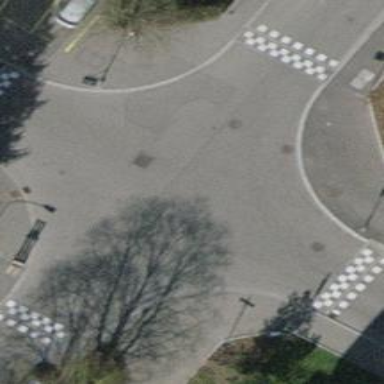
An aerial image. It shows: Unmarked crossing with traffic calming table.